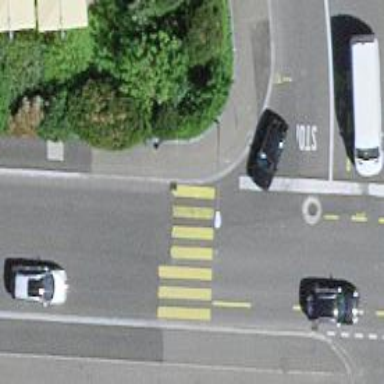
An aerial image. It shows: Tertiary road with asphalt surface and designated cycle lane.